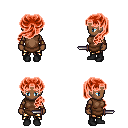
a pixel art fantasy rpg character, female body template, human, dark skin, brown tunic, gold greaves, red princess hairstyle, cloth bracers, black shoes, dagger, four views (front, back, left, right), 2x2 character sprite sheet, small pixel art, hard edges, no anti-aliasing